Question: jsFiddle: <URL>
I'm trying to create a multi-column dropdown/menu widget.

The image on the left is in my web site, the left inside jsFiddle. Apart from the obvious colour + font, I'm not sure why jsFiddle is tampering with the alignment. This is not the issue, the issue is the first column is being hidden under the second... I've tried for hours but can't get them to display side by side.
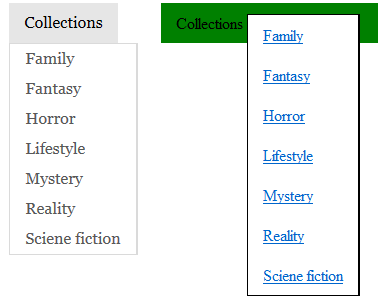
Answer: The problem is that 'float' doesn't work on absolutely positioned elements, you can either restructure your html so as you have an absolutely positioned parent above '.first' and '.second' (as griswoldo's answer); or set a width for the dropdowns and then position them:
'''
.dropdown li ul {
display: none;
border:black 1px solid;
position:absolute;
background-color:white;
width: 150px; /*set the width*/
}
.second {
left: 150px; /*set the position*/
}
'''
<URL>